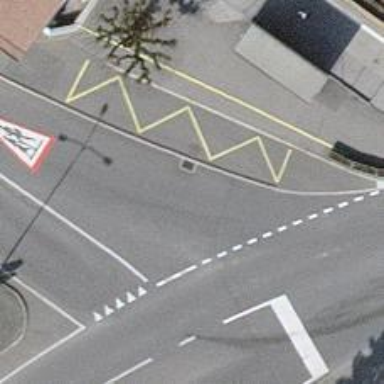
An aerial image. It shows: Bus stop with platform for public transport.